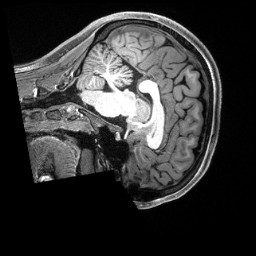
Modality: T1w
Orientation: sagittal
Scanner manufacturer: siemens
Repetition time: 2.5 s
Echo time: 0.00231 s